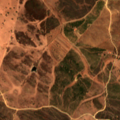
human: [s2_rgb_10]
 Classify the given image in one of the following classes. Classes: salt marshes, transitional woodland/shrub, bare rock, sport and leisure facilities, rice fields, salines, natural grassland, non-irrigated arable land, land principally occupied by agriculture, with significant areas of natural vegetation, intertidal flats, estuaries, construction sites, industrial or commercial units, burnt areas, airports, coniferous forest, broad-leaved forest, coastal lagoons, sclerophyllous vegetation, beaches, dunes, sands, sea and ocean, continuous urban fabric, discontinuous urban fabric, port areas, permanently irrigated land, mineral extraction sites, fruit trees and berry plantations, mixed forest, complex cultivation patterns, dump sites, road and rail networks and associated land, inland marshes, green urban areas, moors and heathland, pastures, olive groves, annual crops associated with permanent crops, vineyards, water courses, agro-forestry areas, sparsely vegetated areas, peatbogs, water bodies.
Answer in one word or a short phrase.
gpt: non-irrigated arable land, agro-forestry areas, broad-leaved forest, sclerophyllous vegetation, transitional woodland/shrub